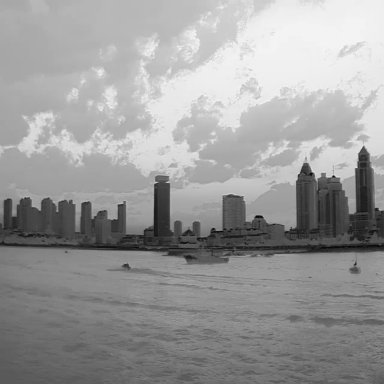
There is a warship in the infrared image.